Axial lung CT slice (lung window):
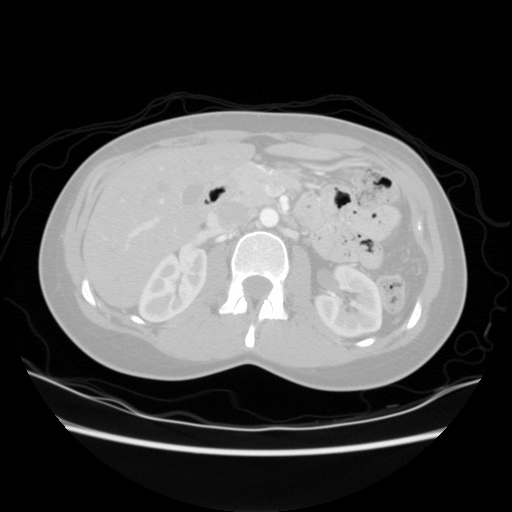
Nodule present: no